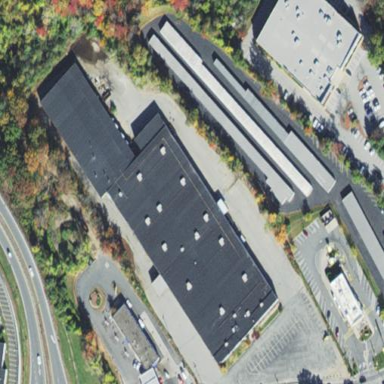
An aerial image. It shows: Storage rental shop in building designed for storage purposes.